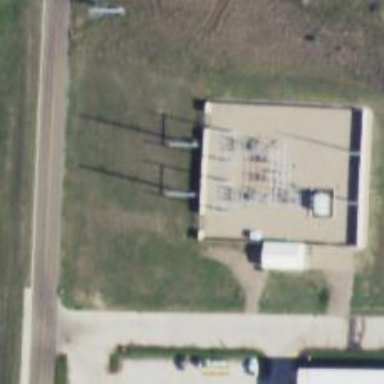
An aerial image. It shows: Power pole.